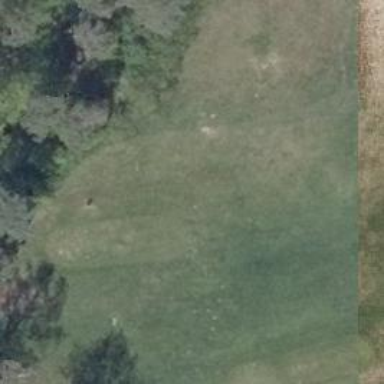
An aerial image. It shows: Golf tee.